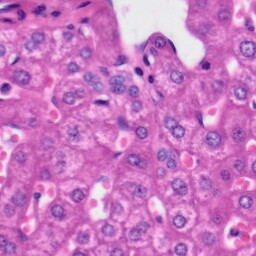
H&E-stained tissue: Liver